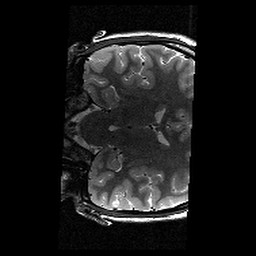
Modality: T2w
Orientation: coronal
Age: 14
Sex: female
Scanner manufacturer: siemens
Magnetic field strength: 3 T
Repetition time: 9.23 s
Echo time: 0.067 s